Question: I am a newbie to IOS programming and currently i have a tab bar application with two tabs. I have two questions.
The first tab shows a map, imagine it with some pushpins. There is a button on the navigation bar and when this is clicked i want the map view to to move out and a list view to come in. You can see the UI from the image. The button is called list.

Now when i click list I want this view to go away and the list view to come in. So here are my questions ?
1) How do i do this ? I tried the navigation model but i don't want that because I do not want a back button. I tried to make two different views and just dragged the button to that view but the app crashes. I just want the list button on the nab bar and when clicked the view changes to the list view and the button text changes to map. So now if I click the button again it should go back to the map view and the button changes to list.
2) How do i achieve the animations for this ? Ive seen some app where the page flips around and I've seen some options like reducing the opacity etc but I want to achieve the flip animation.
Thank You for any help I get. I really appreciate it.
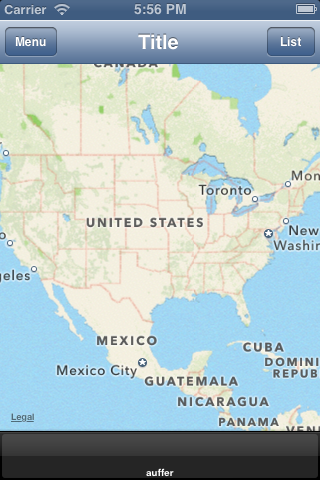
Answer: After reading your comments, I am wondering... if the structure of your app is logically a tabbed app structure (as indeed you refer to it as a 'tab bar application'), shouldn't you consider using the UITabViewController instead of a NavigationController? That is what it is designed to do, after all.
If you use a TabViewController you should reconsider your desire for flip animation, as that doesn't really make UI-sense for tabs. If you can dispense with the flip animation, TabViewController could be a good way to go and you should at least experiment with that before dismissing the idea. It is also designed to grow... you can incorporate any number of tabs in a tab bar. <URL>
You will notice that tabs are at the foot of the screen, whereas your 'tab' navController buttons are in a navbar at the top of the screen. This also helps as your app grows, as it is straightforward - from a UI design point of view and programmatically - to incorporate navControllers as navigation tools within individual tabs. For example, if your map/list flip routine does indeed make sense for this of you app, you can keep this as a single tab (in it's own navigationController) and add other tabs for other parts of the app...
From your comment, you are saying that you are interested in the navController-inside-tabBarController setup. In this case here are some ways to get flip transitions AND no back button..
The easiest way to get what you want is to set up one of your viewControllers (say the map view) to present the other one (the list view) modally.
If in the storyboard:
- - - - '[[self presentingViewController] dismissViewControllerAnimated:YES completion:nil];'
That should achieve your result. You can use the completion block to send information back from the list view to the map view, and/or set the map view as the listView's delegate.
If you are not using the storyboard check this apple guide
<URL>
especially "Presenting a View Controller and Choosing a Transition Style".
There is one catch with this approach - when the presented view flips onto the screen, the entire previous view, including the tab bar, is flipped out of the way. The idea is that this is a view which the user is to dismiss before doing anything else in the app.
If this does not suit your intent, you navigate using a single NavigationController with push and popping of views, and you hide the back button ... but you really would need to keep the back button functionality as you do want to go to the mapView, not to a new map view.
To hide the back button try:
'''
self.navigationItem.hidesBackButton = YES
'''
in the uppermost viewControllers' 'viewDidLoad'
Then you can add a barButtonItem in the xib/storyboard, with this kind of IBAction:
'''
[self popViewControllerAnimated:NO]
'''
or
'''
[self popToRootViewControllerAnimated:NO]
'''
You would have to construct the flip animation in code as it is not supported as a built-in with UINavigationController (best left as an exercise for the reader!)
As ghettopia has suggested, you could use a single viewController inside a navController (or with a manually place navBar) and swap two views around using the UIView class methods
'transitionFromView:toView:duration:options:animations:completion'
'transitionWithView:duration:options:animations:completion'.
This could be a good simplifying solution as your list and map are essentially two views of the same data model.